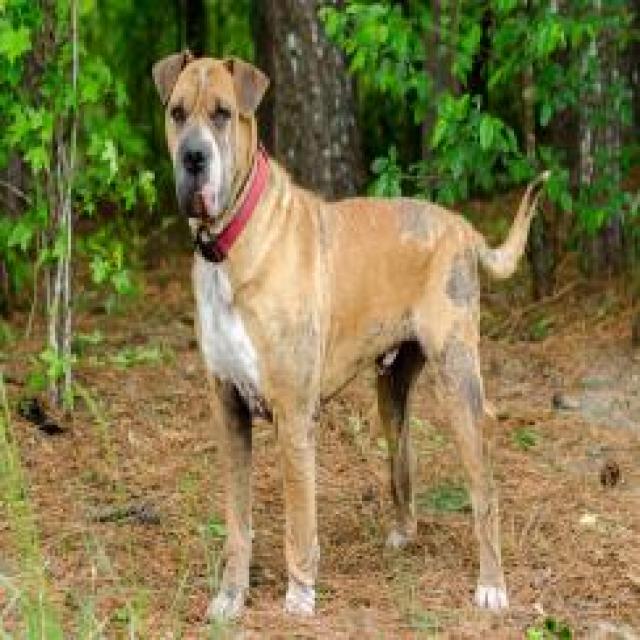
Canine fungal skin infection — characterized by alopecia, scaling, crusting, and circular lesions. Common agents include Malassezia and Candida species.